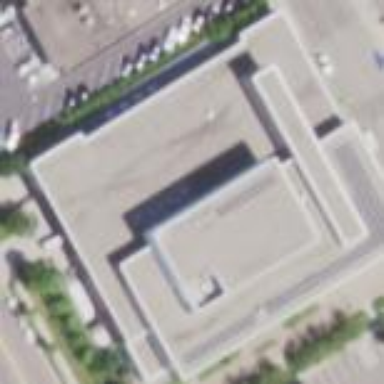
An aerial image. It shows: Police building.